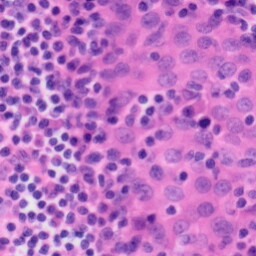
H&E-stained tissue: Tonsil